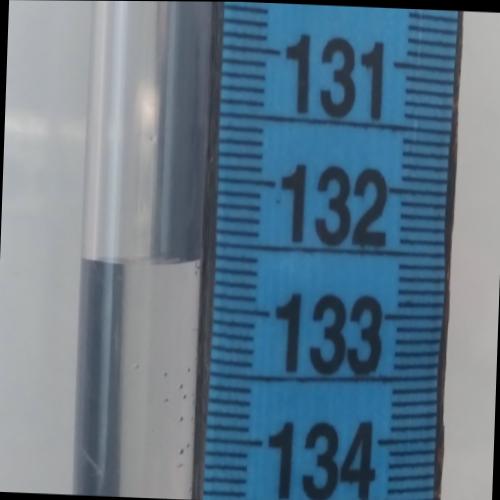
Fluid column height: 132.6 cm